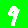
Digit: 9